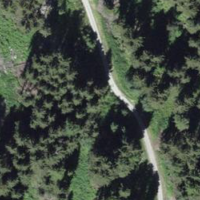
EUNIS habitat code: 43
Species observed at this site:
Vicia sepium
Silene dioica
Ranunculus lanuginosus